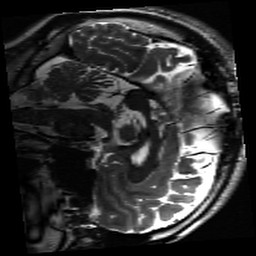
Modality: inplaneT2
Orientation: sagittal